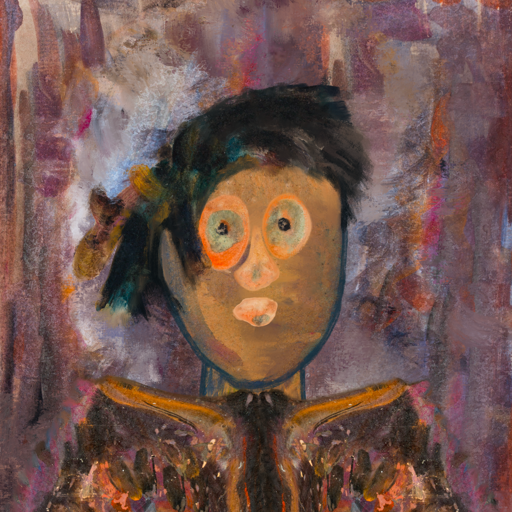
Background: Hypocrite, Head And Neck Front: In_The_Sun, Face Front: Childish, Bust: Gypsy_Queen, Hair Front: Pipe, Head Accessory: Blank, Second Necklace: Blank, Necklace: Blank, Baby: Blank